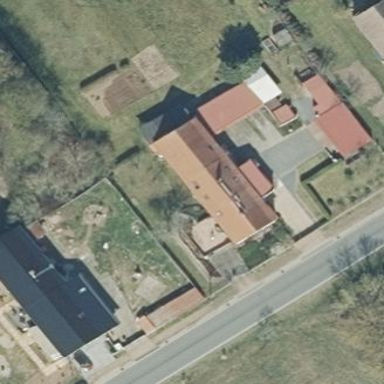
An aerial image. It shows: Detached house with gabled roof. The roof is covered with red roof tiles while the building is painted white.